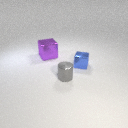
small gray metal cylinder in front of small blue metal cube